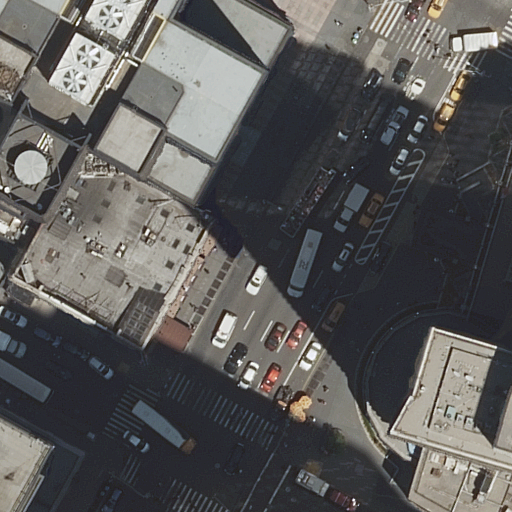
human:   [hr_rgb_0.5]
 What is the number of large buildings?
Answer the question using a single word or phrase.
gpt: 3

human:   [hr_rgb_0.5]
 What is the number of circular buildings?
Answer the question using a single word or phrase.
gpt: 0

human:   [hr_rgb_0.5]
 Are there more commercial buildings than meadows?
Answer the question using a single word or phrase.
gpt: yes

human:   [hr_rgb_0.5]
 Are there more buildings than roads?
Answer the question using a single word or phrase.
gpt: yes

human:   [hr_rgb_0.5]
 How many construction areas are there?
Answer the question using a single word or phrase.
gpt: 0

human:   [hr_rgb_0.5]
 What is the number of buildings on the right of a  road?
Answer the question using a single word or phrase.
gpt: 1

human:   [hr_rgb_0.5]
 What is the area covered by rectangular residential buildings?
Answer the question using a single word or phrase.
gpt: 151m2

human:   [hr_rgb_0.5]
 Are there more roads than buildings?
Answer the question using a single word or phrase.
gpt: no

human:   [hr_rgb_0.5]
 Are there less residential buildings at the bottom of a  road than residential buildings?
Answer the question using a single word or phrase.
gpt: no

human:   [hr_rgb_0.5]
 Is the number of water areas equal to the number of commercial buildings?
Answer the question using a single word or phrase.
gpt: no

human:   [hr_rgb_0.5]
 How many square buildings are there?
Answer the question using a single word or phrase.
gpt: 0

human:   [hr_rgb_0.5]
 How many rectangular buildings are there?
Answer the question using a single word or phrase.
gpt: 3

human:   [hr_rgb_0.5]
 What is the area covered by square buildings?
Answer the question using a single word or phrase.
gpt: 0m2

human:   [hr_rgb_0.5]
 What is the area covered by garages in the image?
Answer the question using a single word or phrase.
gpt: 0m2

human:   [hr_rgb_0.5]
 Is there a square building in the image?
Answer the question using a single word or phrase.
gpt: no

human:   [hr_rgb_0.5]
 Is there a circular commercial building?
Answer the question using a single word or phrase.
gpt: no

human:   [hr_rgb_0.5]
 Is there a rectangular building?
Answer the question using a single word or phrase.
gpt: yes

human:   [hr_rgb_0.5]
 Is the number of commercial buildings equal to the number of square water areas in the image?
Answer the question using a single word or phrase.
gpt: no

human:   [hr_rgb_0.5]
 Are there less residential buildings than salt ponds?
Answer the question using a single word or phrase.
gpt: no

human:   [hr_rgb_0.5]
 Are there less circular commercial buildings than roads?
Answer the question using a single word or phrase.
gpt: yes

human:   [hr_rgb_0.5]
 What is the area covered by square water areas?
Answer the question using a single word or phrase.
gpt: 0m2

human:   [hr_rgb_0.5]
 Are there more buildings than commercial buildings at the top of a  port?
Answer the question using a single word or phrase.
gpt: yes

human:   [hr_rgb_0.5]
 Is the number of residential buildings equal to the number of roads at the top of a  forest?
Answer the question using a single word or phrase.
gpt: no

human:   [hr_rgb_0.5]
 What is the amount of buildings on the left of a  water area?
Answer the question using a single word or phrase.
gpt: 0

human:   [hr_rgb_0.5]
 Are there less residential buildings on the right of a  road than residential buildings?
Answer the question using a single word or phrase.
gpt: yes

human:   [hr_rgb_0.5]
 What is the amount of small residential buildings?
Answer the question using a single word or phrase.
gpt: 2

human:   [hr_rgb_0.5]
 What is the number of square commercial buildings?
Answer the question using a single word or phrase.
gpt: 0

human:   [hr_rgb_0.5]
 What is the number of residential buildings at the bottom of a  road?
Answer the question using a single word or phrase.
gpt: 4

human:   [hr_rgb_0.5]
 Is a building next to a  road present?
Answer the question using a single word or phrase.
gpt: yes

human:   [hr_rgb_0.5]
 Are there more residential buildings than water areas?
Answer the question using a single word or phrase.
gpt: yes

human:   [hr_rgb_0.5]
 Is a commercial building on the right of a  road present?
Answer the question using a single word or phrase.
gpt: no

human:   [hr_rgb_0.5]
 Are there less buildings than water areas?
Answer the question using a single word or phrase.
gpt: no

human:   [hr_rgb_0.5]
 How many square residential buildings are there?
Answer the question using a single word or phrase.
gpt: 0

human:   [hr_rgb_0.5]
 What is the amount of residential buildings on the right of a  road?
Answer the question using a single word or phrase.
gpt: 1

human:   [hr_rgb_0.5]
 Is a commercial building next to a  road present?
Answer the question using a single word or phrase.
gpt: yes

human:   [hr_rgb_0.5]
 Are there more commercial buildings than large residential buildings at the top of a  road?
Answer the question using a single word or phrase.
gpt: no